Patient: sex M, age 36
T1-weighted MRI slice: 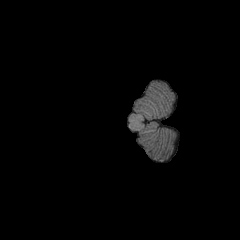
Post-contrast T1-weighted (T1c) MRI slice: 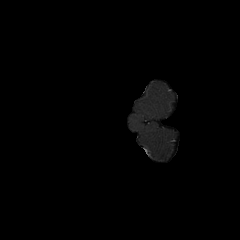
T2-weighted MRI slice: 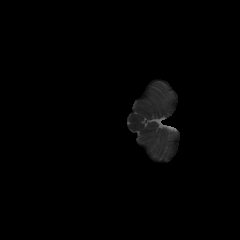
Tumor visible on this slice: no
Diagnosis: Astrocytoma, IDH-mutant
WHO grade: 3